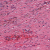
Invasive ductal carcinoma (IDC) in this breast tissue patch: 0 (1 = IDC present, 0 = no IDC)